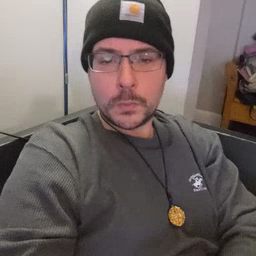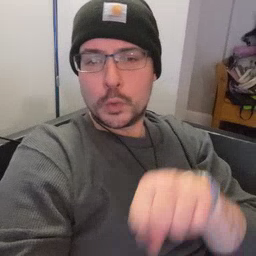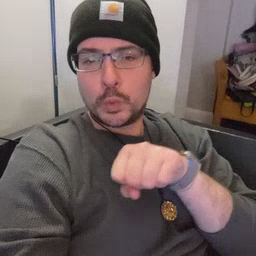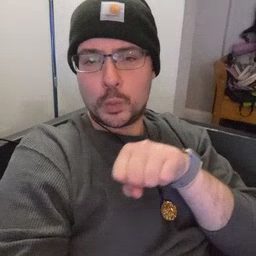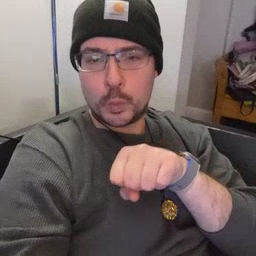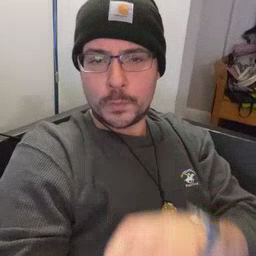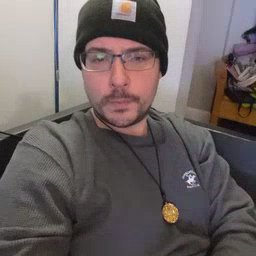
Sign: shoe